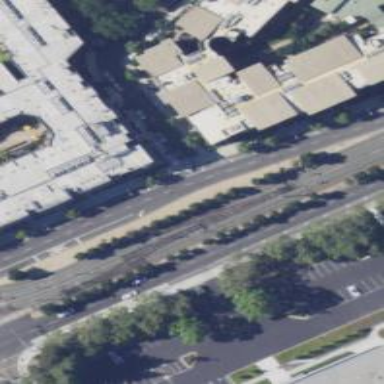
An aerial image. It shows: Light rail railway with electrified contact line.